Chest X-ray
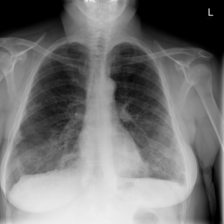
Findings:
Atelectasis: negative
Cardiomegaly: negative
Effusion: negative
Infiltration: negative
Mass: negative
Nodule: negative
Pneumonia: negative
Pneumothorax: negative
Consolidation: negative
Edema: negative
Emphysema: negative
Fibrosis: positive
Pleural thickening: negative
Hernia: negative